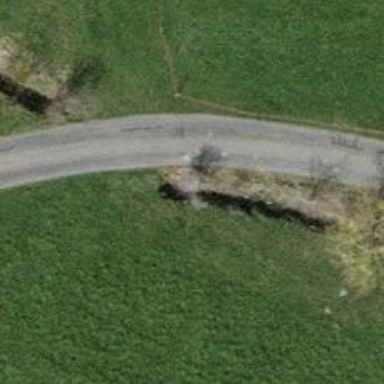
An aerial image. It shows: Culvert tunnel.